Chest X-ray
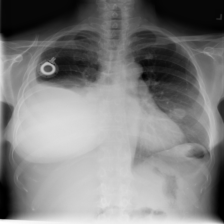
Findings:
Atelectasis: negative
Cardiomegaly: negative
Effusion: positive
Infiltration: negative
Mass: negative
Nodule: positive
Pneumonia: negative
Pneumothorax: negative
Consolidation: negative
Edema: negative
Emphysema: negative
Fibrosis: negative
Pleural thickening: negative
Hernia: negative